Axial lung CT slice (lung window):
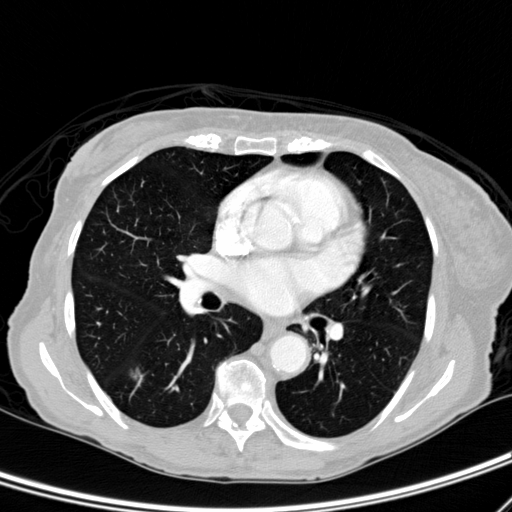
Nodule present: yes
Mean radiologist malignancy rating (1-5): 3